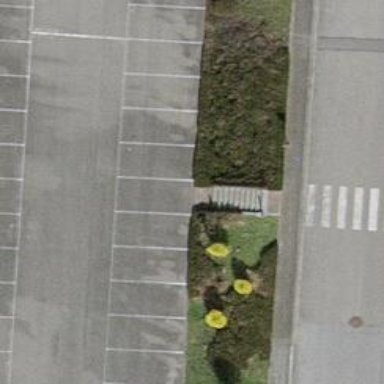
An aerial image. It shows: Set of concrete steps.